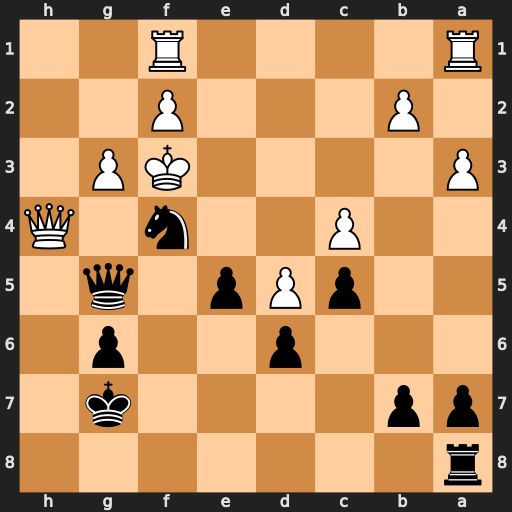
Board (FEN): r7/pp4k1/3p2p1/2pPp1q1/2P2n1Q/P4KP1/1P3P2/R4R2
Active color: b
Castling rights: -
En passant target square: -
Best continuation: e4+ Ke3 Ng2+